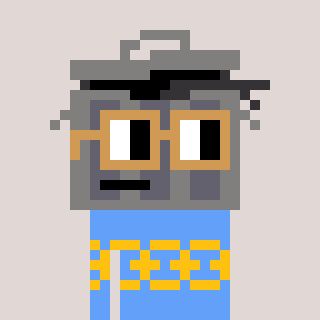
a pixel art character with square brown glasses, a trashcan-shaped head and a blue-colored body on a warm background